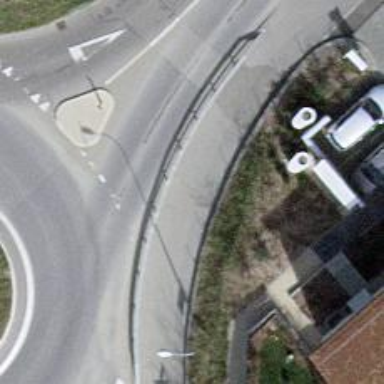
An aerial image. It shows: Asphalt cycleway with asphalt sidewalk.